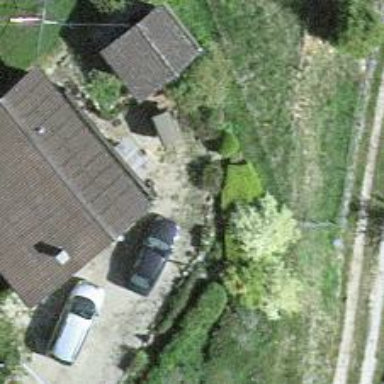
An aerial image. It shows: Driveway leading to service road.